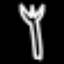
Label: fork